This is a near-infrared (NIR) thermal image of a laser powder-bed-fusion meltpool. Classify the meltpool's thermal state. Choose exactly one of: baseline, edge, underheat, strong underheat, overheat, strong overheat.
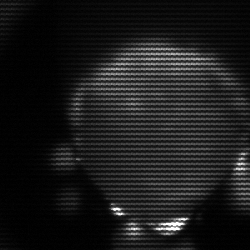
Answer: edge